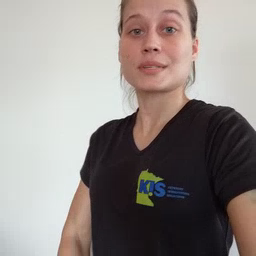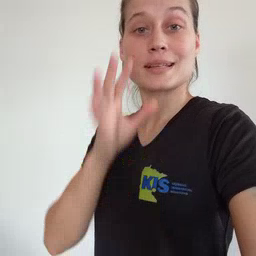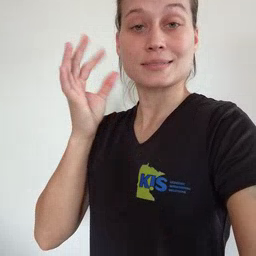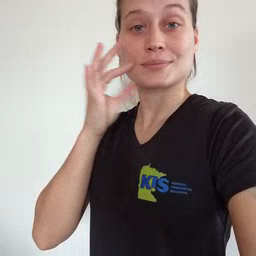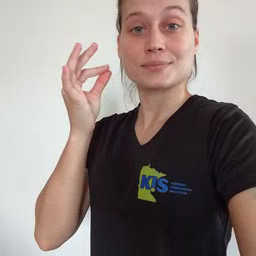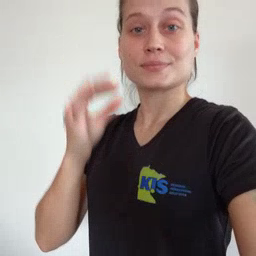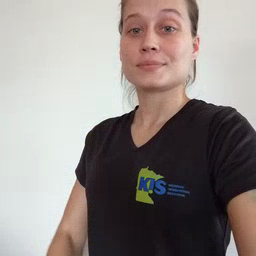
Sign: cat